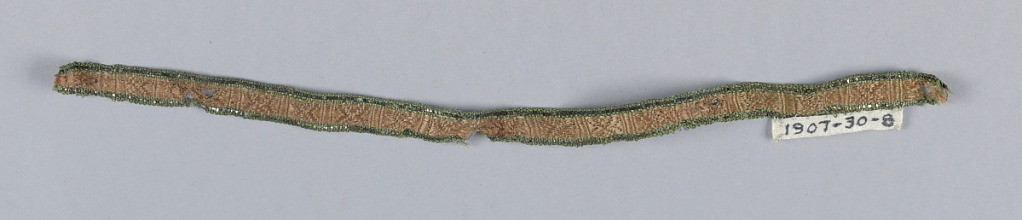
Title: Trimming
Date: mid-19th century
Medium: silk and silver foil Technique: woven
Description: Trimming (galloon) in a brown silk ornamented stripe between borders of green with silver stripe; furnishing trim.